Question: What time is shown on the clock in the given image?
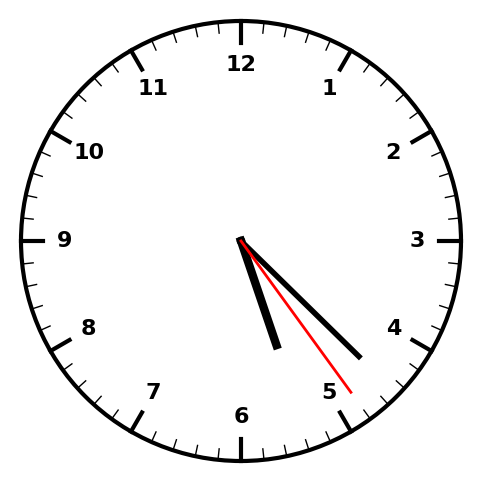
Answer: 05:22:24